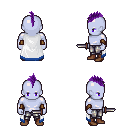
a pixel art fantasy rpg character, male body template, dark elf, purple skin, white trimmed cape, metal pants, purple mohawk hairstyle, leather bracers, brown shoes, dagger, four views (front, back, left, right), 2x2 character sprite sheet, small pixel art, hard edges, no anti-aliasing